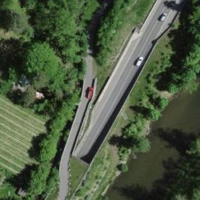
EUNIS habitat code: 25
Species observed at this site:
Jacobaea vulgaris
Echium vulgare